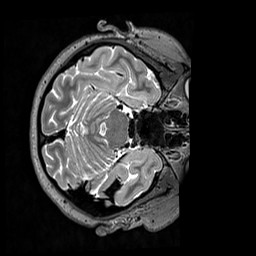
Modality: T2w
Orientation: axial
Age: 25
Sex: female
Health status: healthy
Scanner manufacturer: siemens
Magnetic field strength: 3 T
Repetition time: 3.2 s
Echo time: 0.568 s